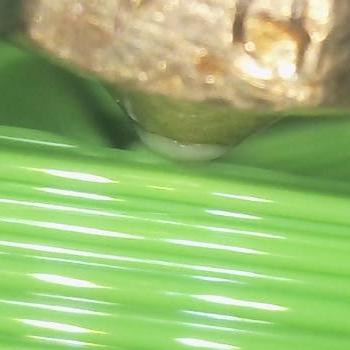
Flow rate: 168%